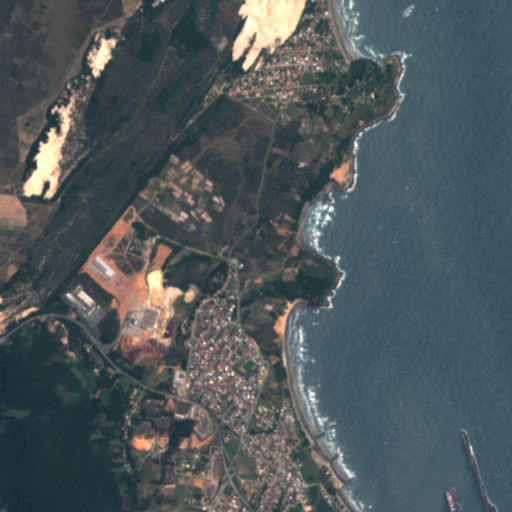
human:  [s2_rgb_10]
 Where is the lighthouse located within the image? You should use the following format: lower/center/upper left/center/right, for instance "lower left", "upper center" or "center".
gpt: The lighthouse is located in the center of the image.
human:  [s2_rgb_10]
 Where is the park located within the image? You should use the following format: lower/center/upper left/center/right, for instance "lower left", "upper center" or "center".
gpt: The park is located in the lower center of the image.
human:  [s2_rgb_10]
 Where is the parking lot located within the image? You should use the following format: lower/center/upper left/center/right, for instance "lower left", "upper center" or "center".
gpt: The parking lot is located in the lower center of the image.
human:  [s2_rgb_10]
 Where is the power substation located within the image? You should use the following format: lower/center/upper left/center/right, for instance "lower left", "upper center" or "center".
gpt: The power substation is located in the center left of the image.
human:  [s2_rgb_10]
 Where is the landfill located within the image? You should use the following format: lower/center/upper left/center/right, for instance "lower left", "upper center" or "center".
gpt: There is no landfill in the image.